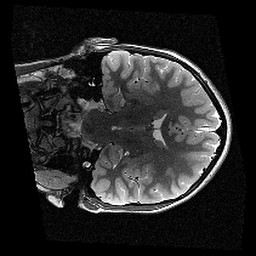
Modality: T2w
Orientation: coronal
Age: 11
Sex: female
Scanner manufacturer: siemens
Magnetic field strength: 3 T
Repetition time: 9.23 s
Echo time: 0.067 s